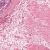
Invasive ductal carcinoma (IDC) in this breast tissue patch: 1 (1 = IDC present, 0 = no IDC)